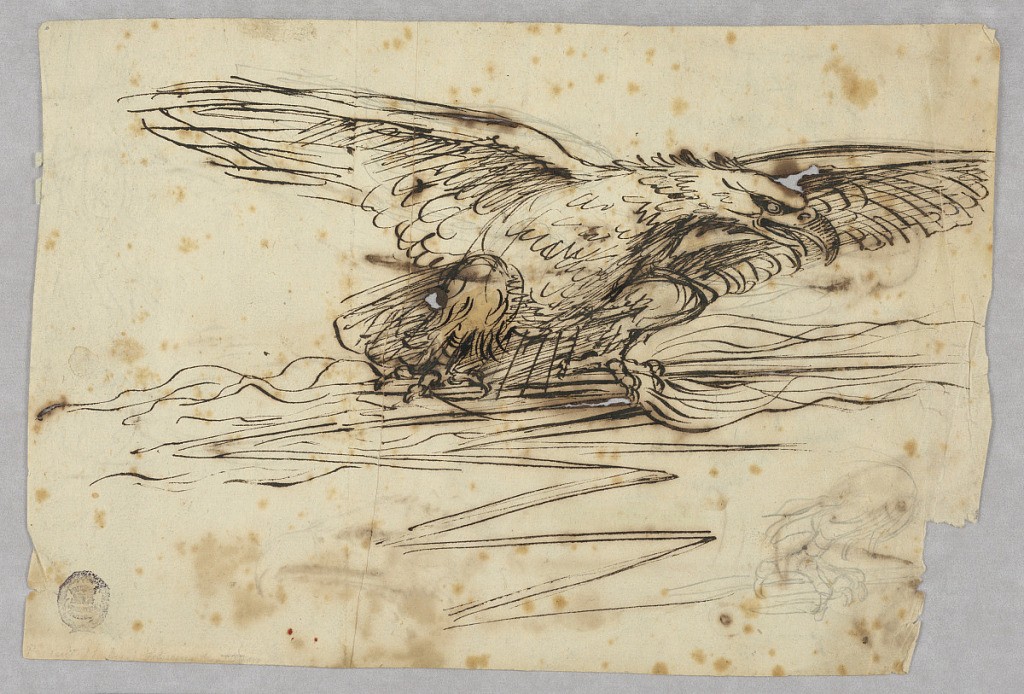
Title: Sketches for the Representation of an Eagle Over a Thunderbolt
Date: ca. 1810
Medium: Graphite, black crayon, pen and ink on paper
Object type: Drawing
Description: Obverse: The representation. Bottom right: pencil sketch for the left foot. Reverse: Bottom: two views of the head, the eye. In opposite direction: a crayon, two ink sketches of the head. Bottom right: crayon sketch: the head.